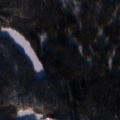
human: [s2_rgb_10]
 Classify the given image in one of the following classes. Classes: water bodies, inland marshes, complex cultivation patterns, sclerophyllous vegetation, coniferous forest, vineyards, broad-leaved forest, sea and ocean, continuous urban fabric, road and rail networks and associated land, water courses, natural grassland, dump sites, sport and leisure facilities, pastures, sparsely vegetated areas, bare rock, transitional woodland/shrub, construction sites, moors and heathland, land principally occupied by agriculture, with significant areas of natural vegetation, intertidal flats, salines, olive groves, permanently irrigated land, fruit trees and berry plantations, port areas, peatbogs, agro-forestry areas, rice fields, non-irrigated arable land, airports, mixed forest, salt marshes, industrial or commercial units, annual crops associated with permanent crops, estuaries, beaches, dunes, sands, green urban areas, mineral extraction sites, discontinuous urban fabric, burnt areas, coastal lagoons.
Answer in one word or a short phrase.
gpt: coniferous forest